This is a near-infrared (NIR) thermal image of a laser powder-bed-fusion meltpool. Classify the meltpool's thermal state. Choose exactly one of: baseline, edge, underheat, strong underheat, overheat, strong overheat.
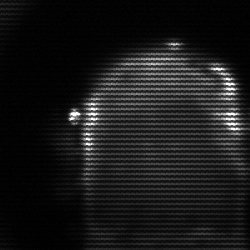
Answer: baseline